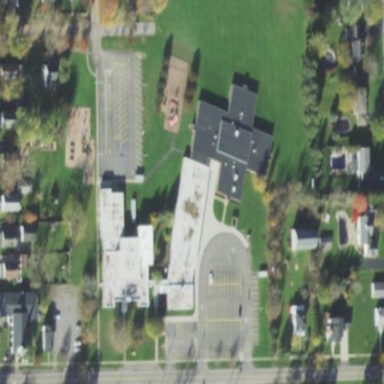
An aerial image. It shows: School building.